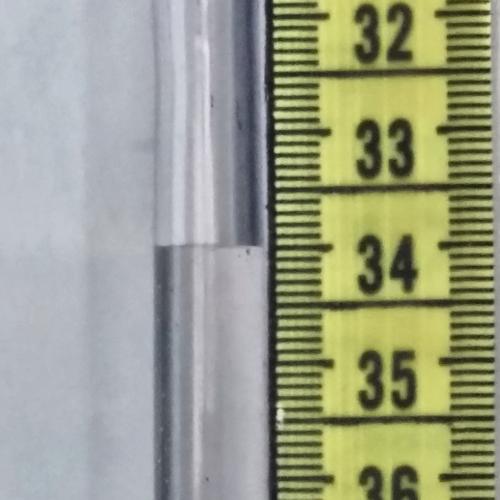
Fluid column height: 34.0 cm